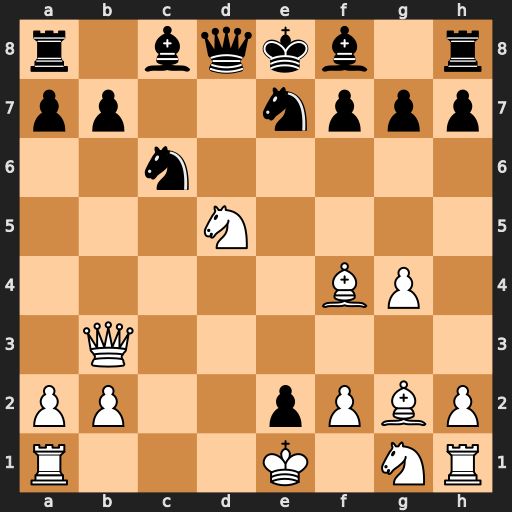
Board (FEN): r1bqkb1r/pp2nppp/2n5/3N4/5BP1/1Q6/PP2pPBP/R3K1NR
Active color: w
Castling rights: KQkq
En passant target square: -
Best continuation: Nc7+ Qxc7 Bxc7